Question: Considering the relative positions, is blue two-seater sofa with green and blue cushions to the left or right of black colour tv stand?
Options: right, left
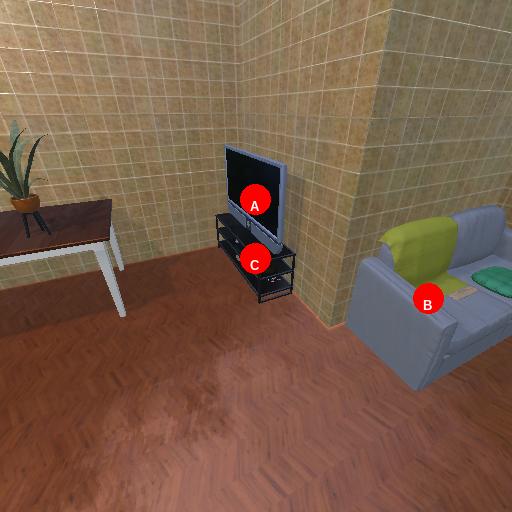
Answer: right